Aerial crown-view tile of a tropical tree (Barro Colorado Island, Panama), acquired 20250317:
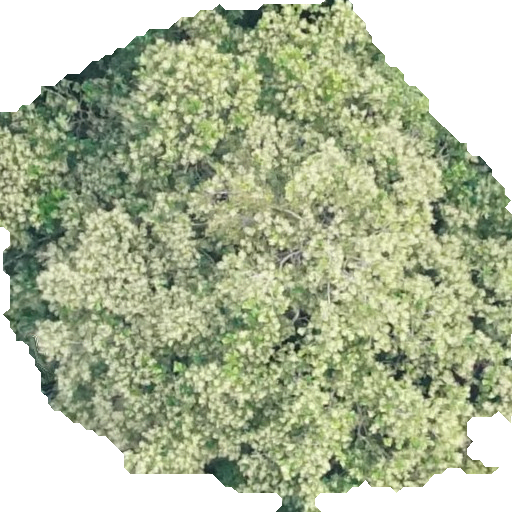
Species: Anacardium excelsum
GBIF accepted scientific name: Anacardium excelsum
Crown area: 305.657 m²